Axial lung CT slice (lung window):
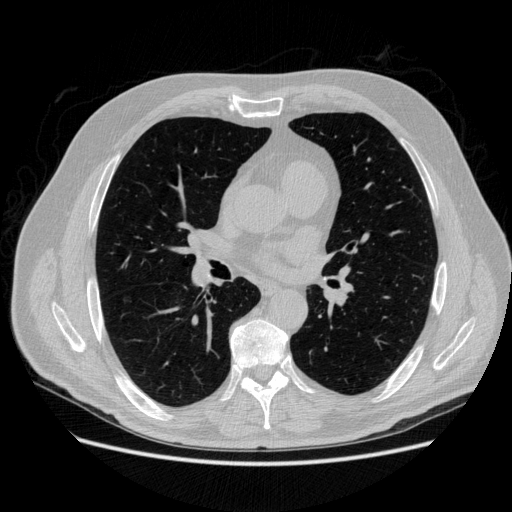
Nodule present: yes
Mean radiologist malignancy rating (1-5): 3.333